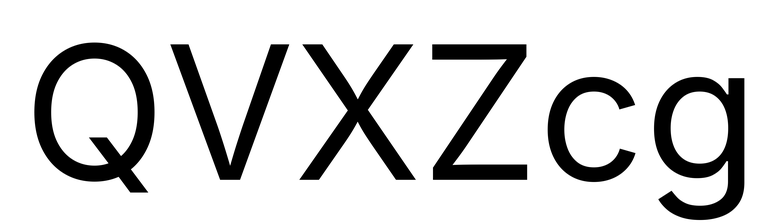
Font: Inter_Regular